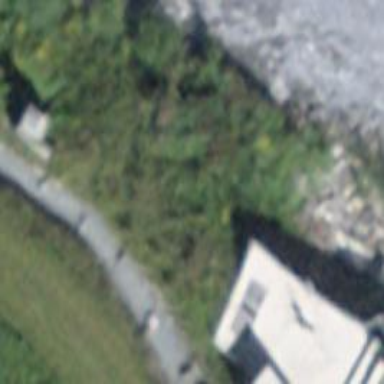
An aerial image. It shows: Retaining wall.